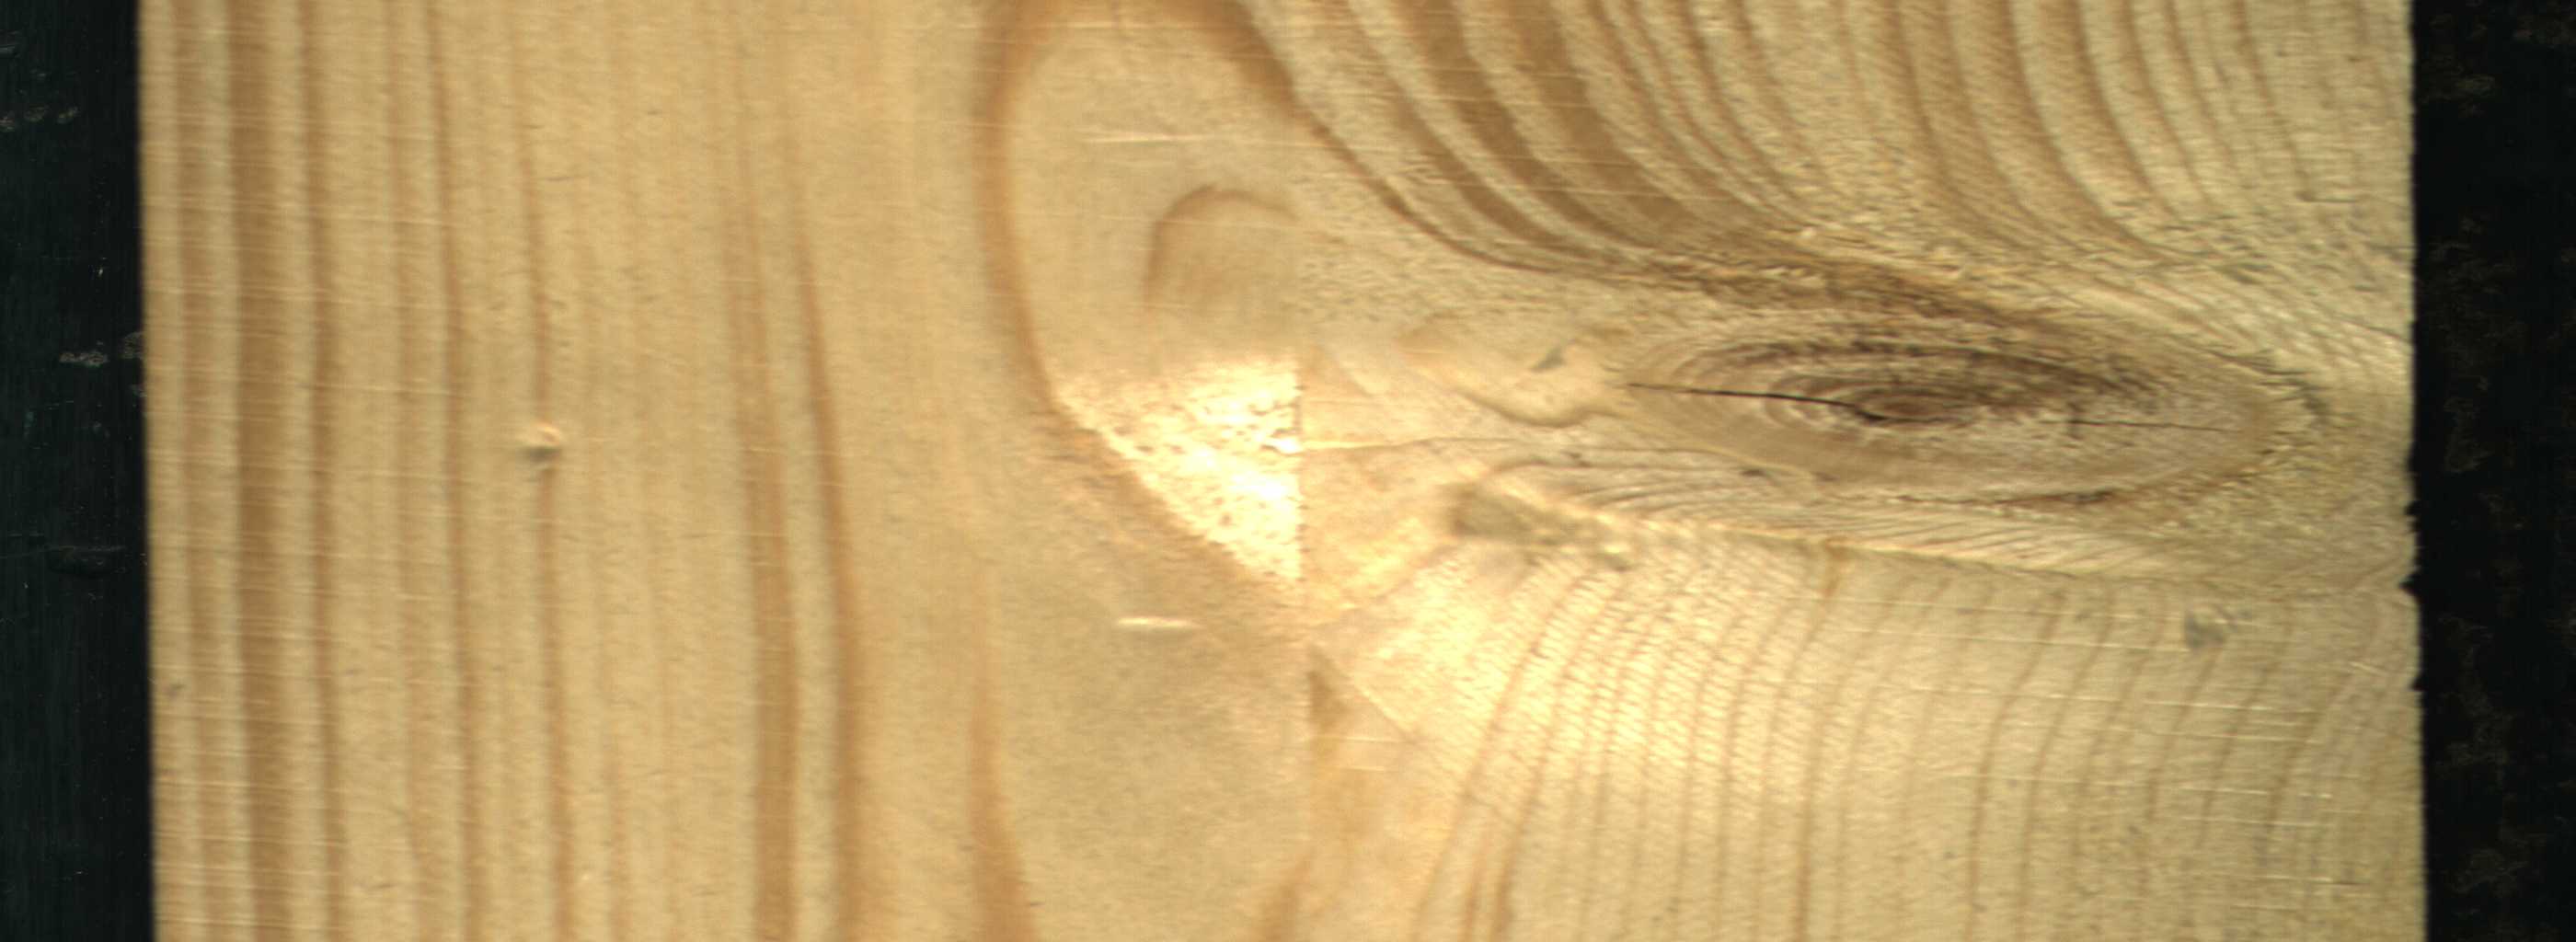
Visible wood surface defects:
knot_with_crack